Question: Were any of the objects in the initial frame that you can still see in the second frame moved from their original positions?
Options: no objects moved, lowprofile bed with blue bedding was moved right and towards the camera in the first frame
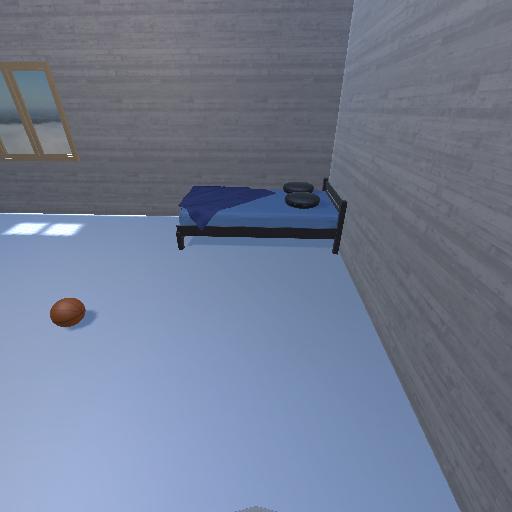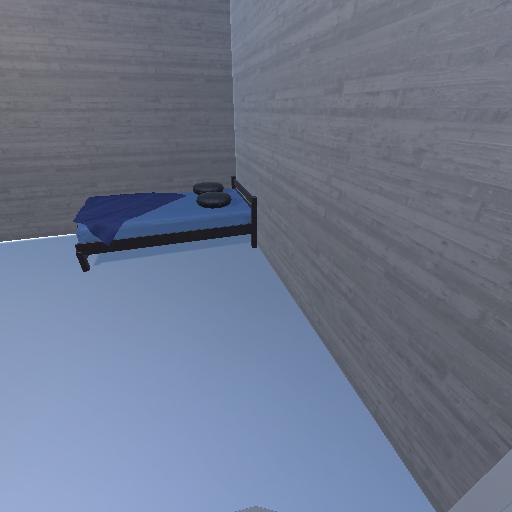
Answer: no objects moved